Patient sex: M
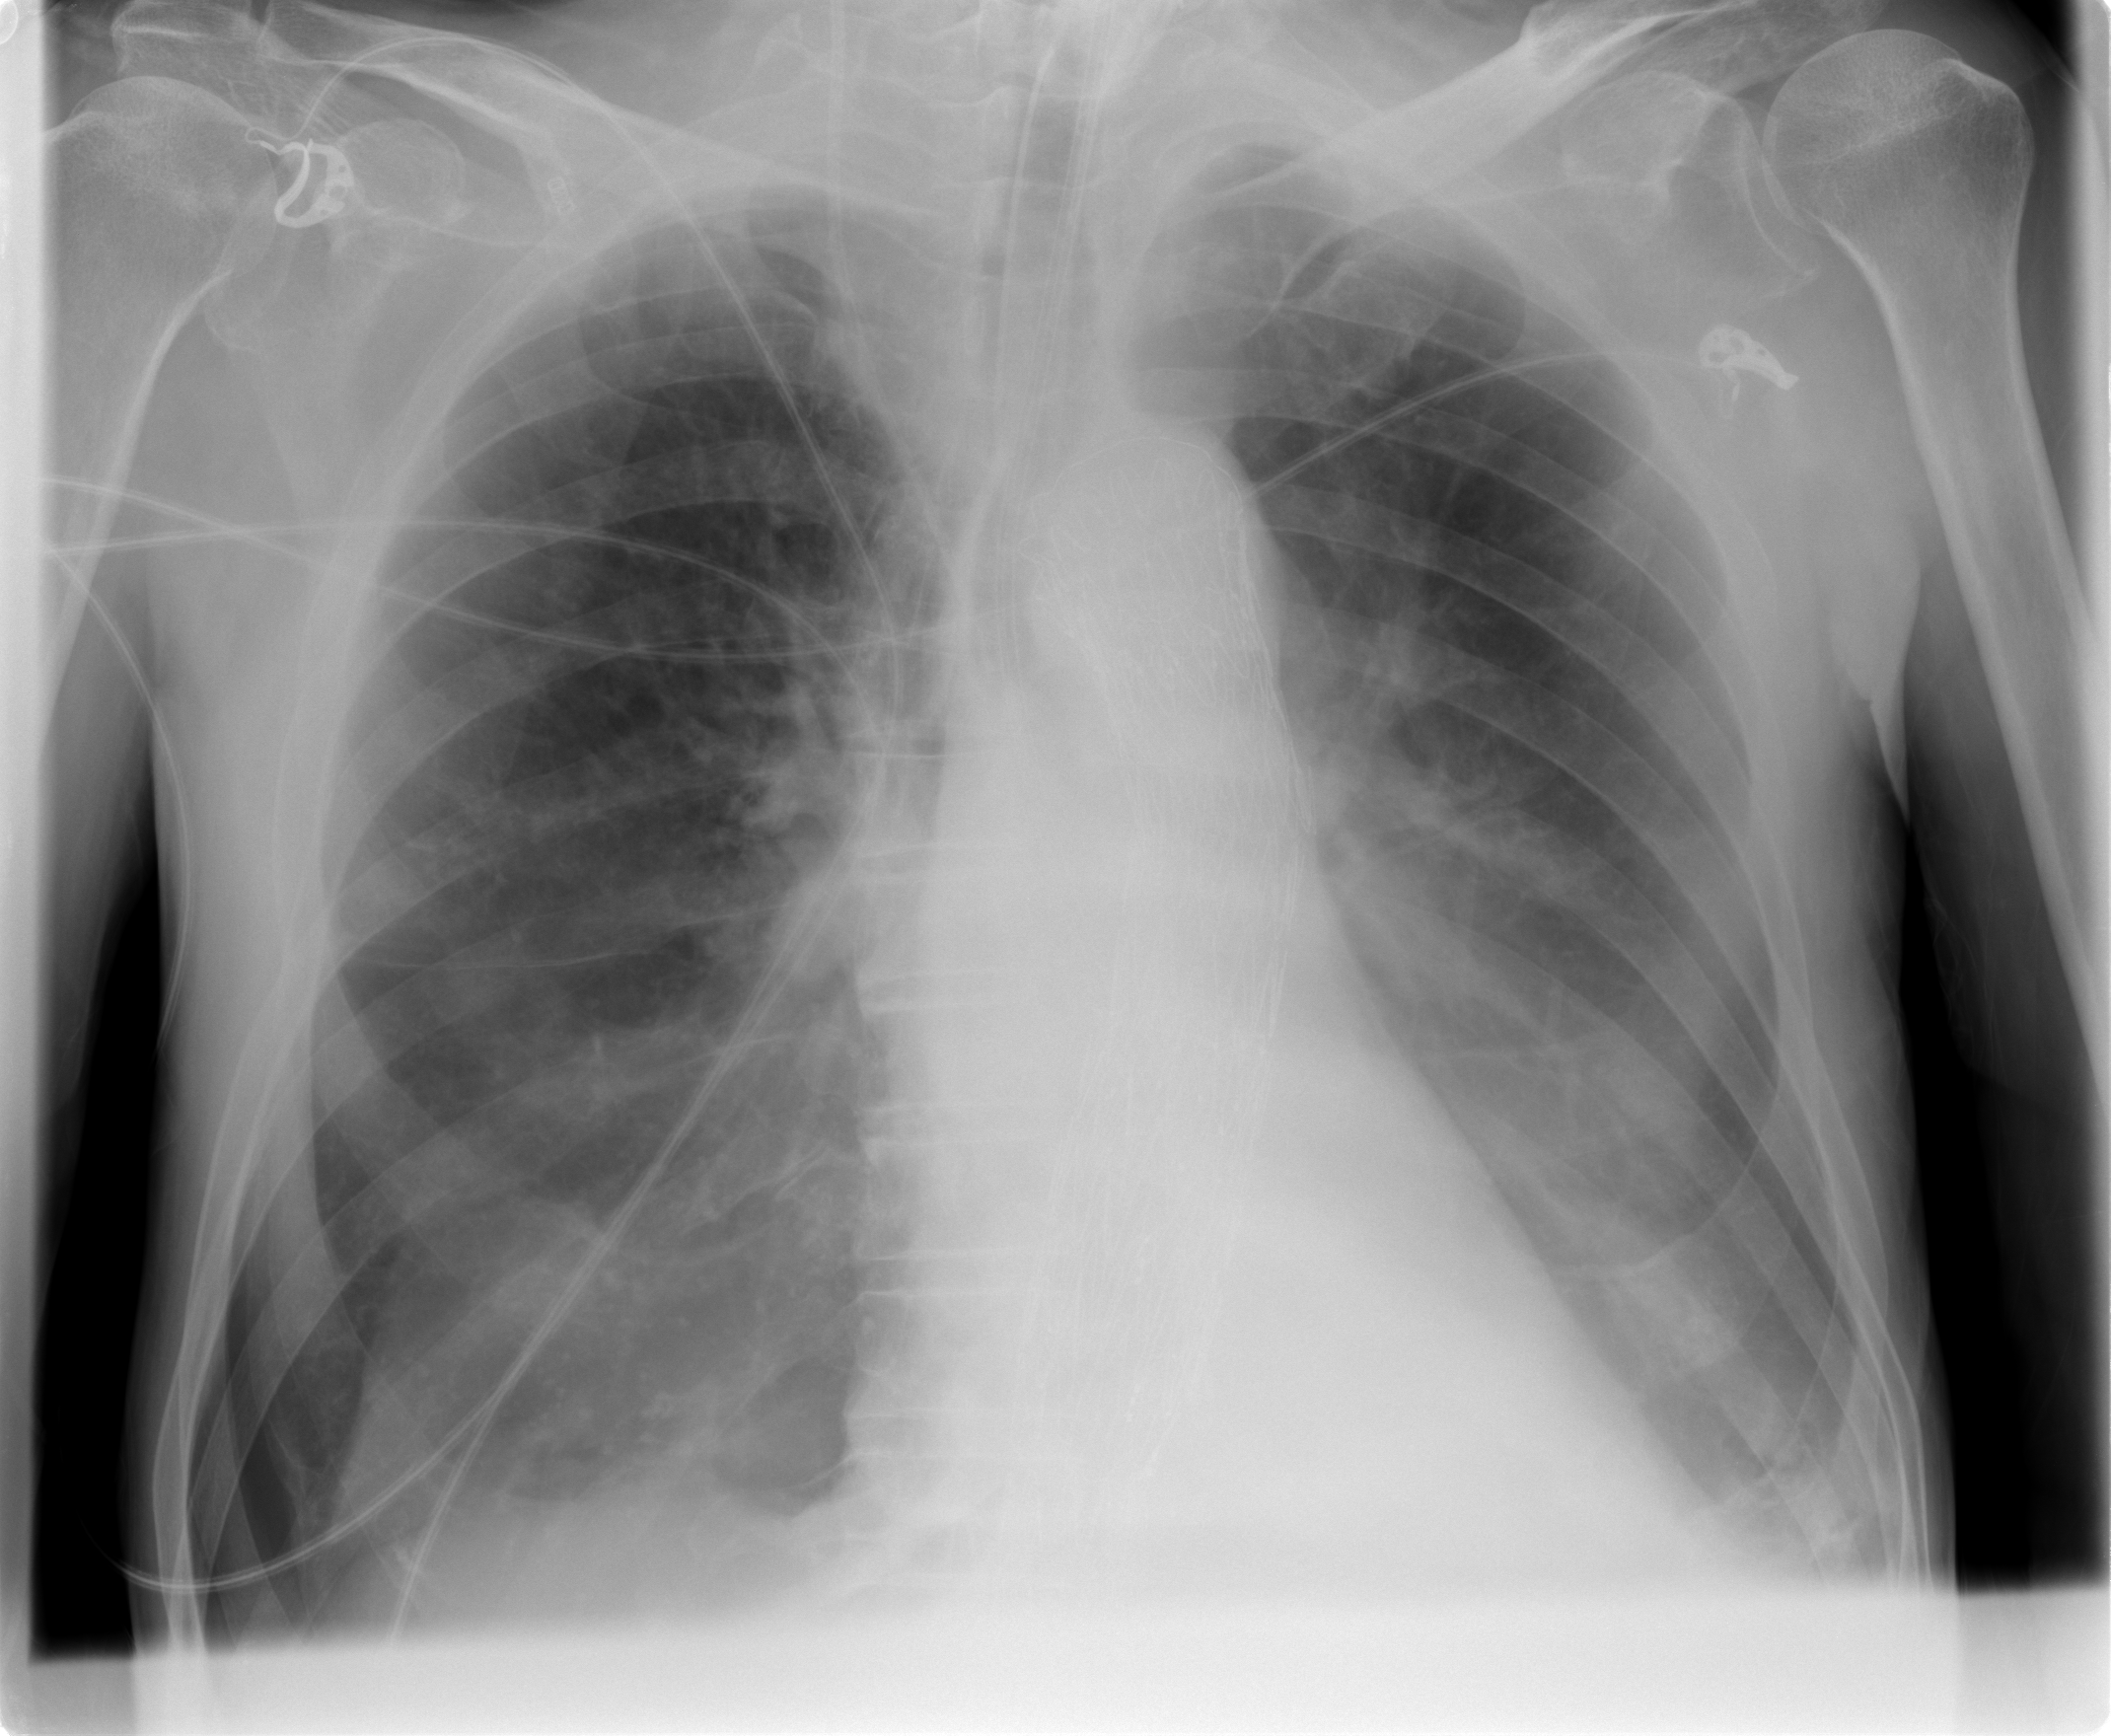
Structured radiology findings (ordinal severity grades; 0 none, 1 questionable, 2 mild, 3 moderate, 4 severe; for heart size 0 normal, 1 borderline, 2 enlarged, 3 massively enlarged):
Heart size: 0
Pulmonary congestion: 2
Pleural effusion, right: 2
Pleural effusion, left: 2
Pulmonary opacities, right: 0
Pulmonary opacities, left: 2
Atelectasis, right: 2
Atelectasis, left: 2